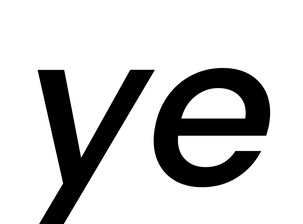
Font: Poppins-MediumItalic